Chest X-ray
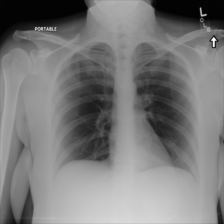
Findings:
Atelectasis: negative
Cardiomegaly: negative
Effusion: negative
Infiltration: negative
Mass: positive
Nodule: negative
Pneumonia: negative
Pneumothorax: negative
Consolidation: negative
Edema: negative
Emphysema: negative
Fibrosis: negative
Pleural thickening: negative
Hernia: negative